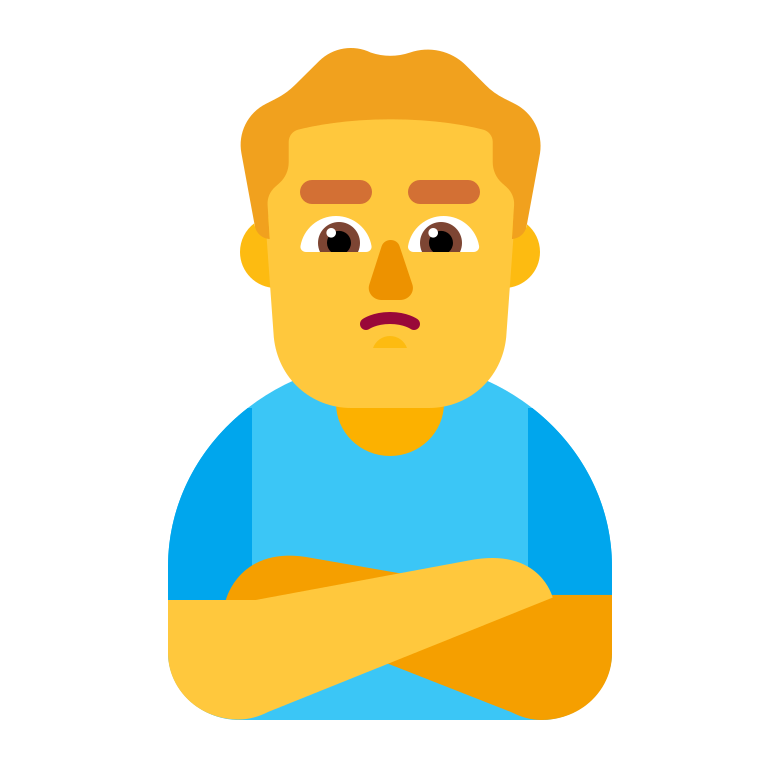
man pouting flat default